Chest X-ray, PA view. Patient: 45 years old, sex F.
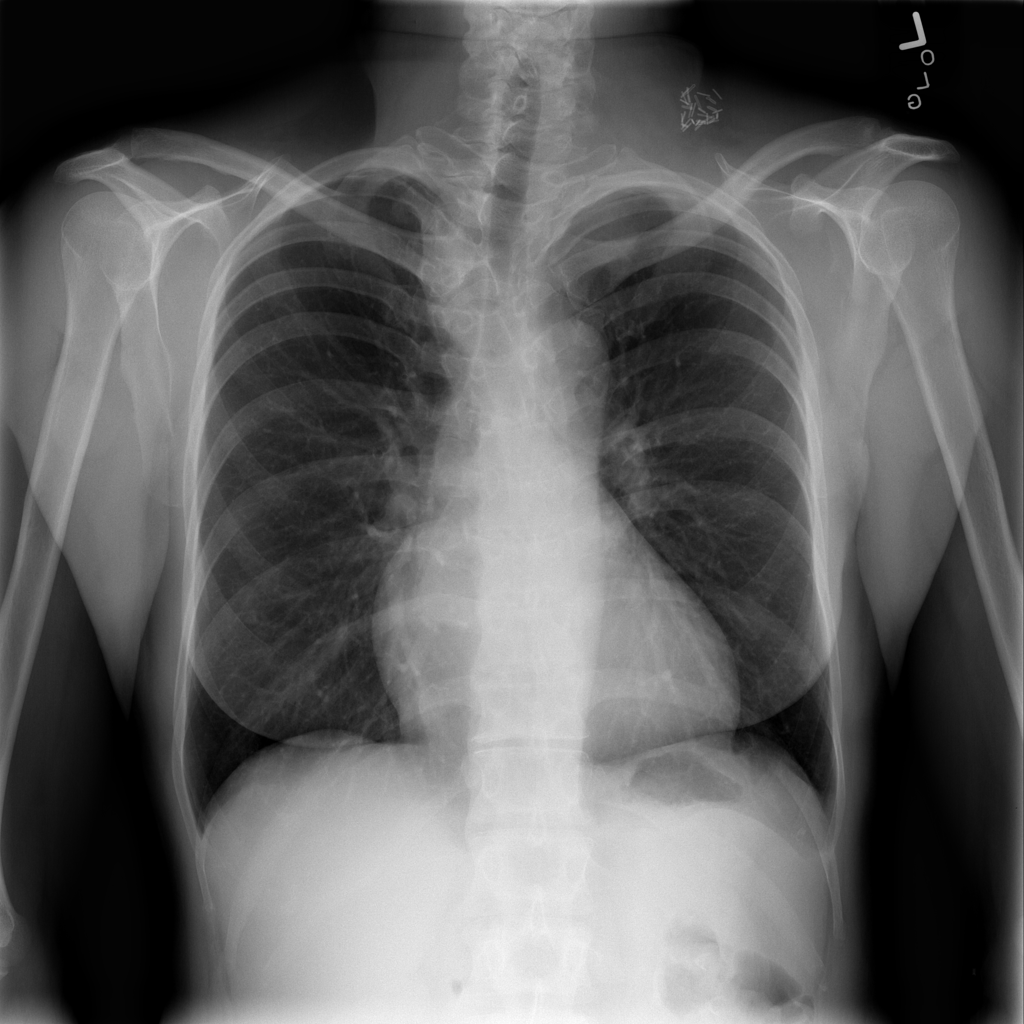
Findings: No Finding